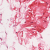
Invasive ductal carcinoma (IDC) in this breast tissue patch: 0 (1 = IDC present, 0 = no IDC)